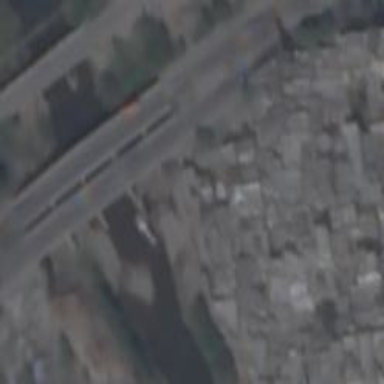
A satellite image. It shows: Unclassified road on bridge.